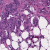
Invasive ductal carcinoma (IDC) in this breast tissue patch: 1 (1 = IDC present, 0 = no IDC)